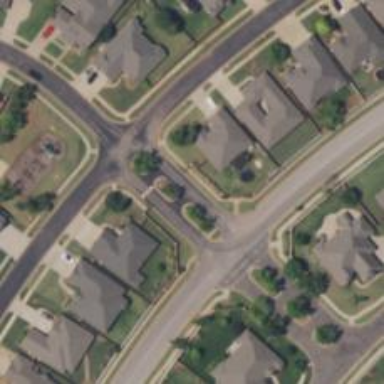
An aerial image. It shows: Residential road.